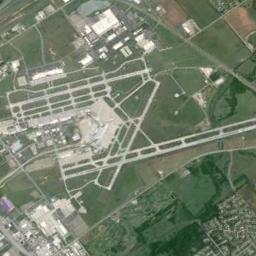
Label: airport